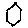
Label: hexagon